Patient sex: M
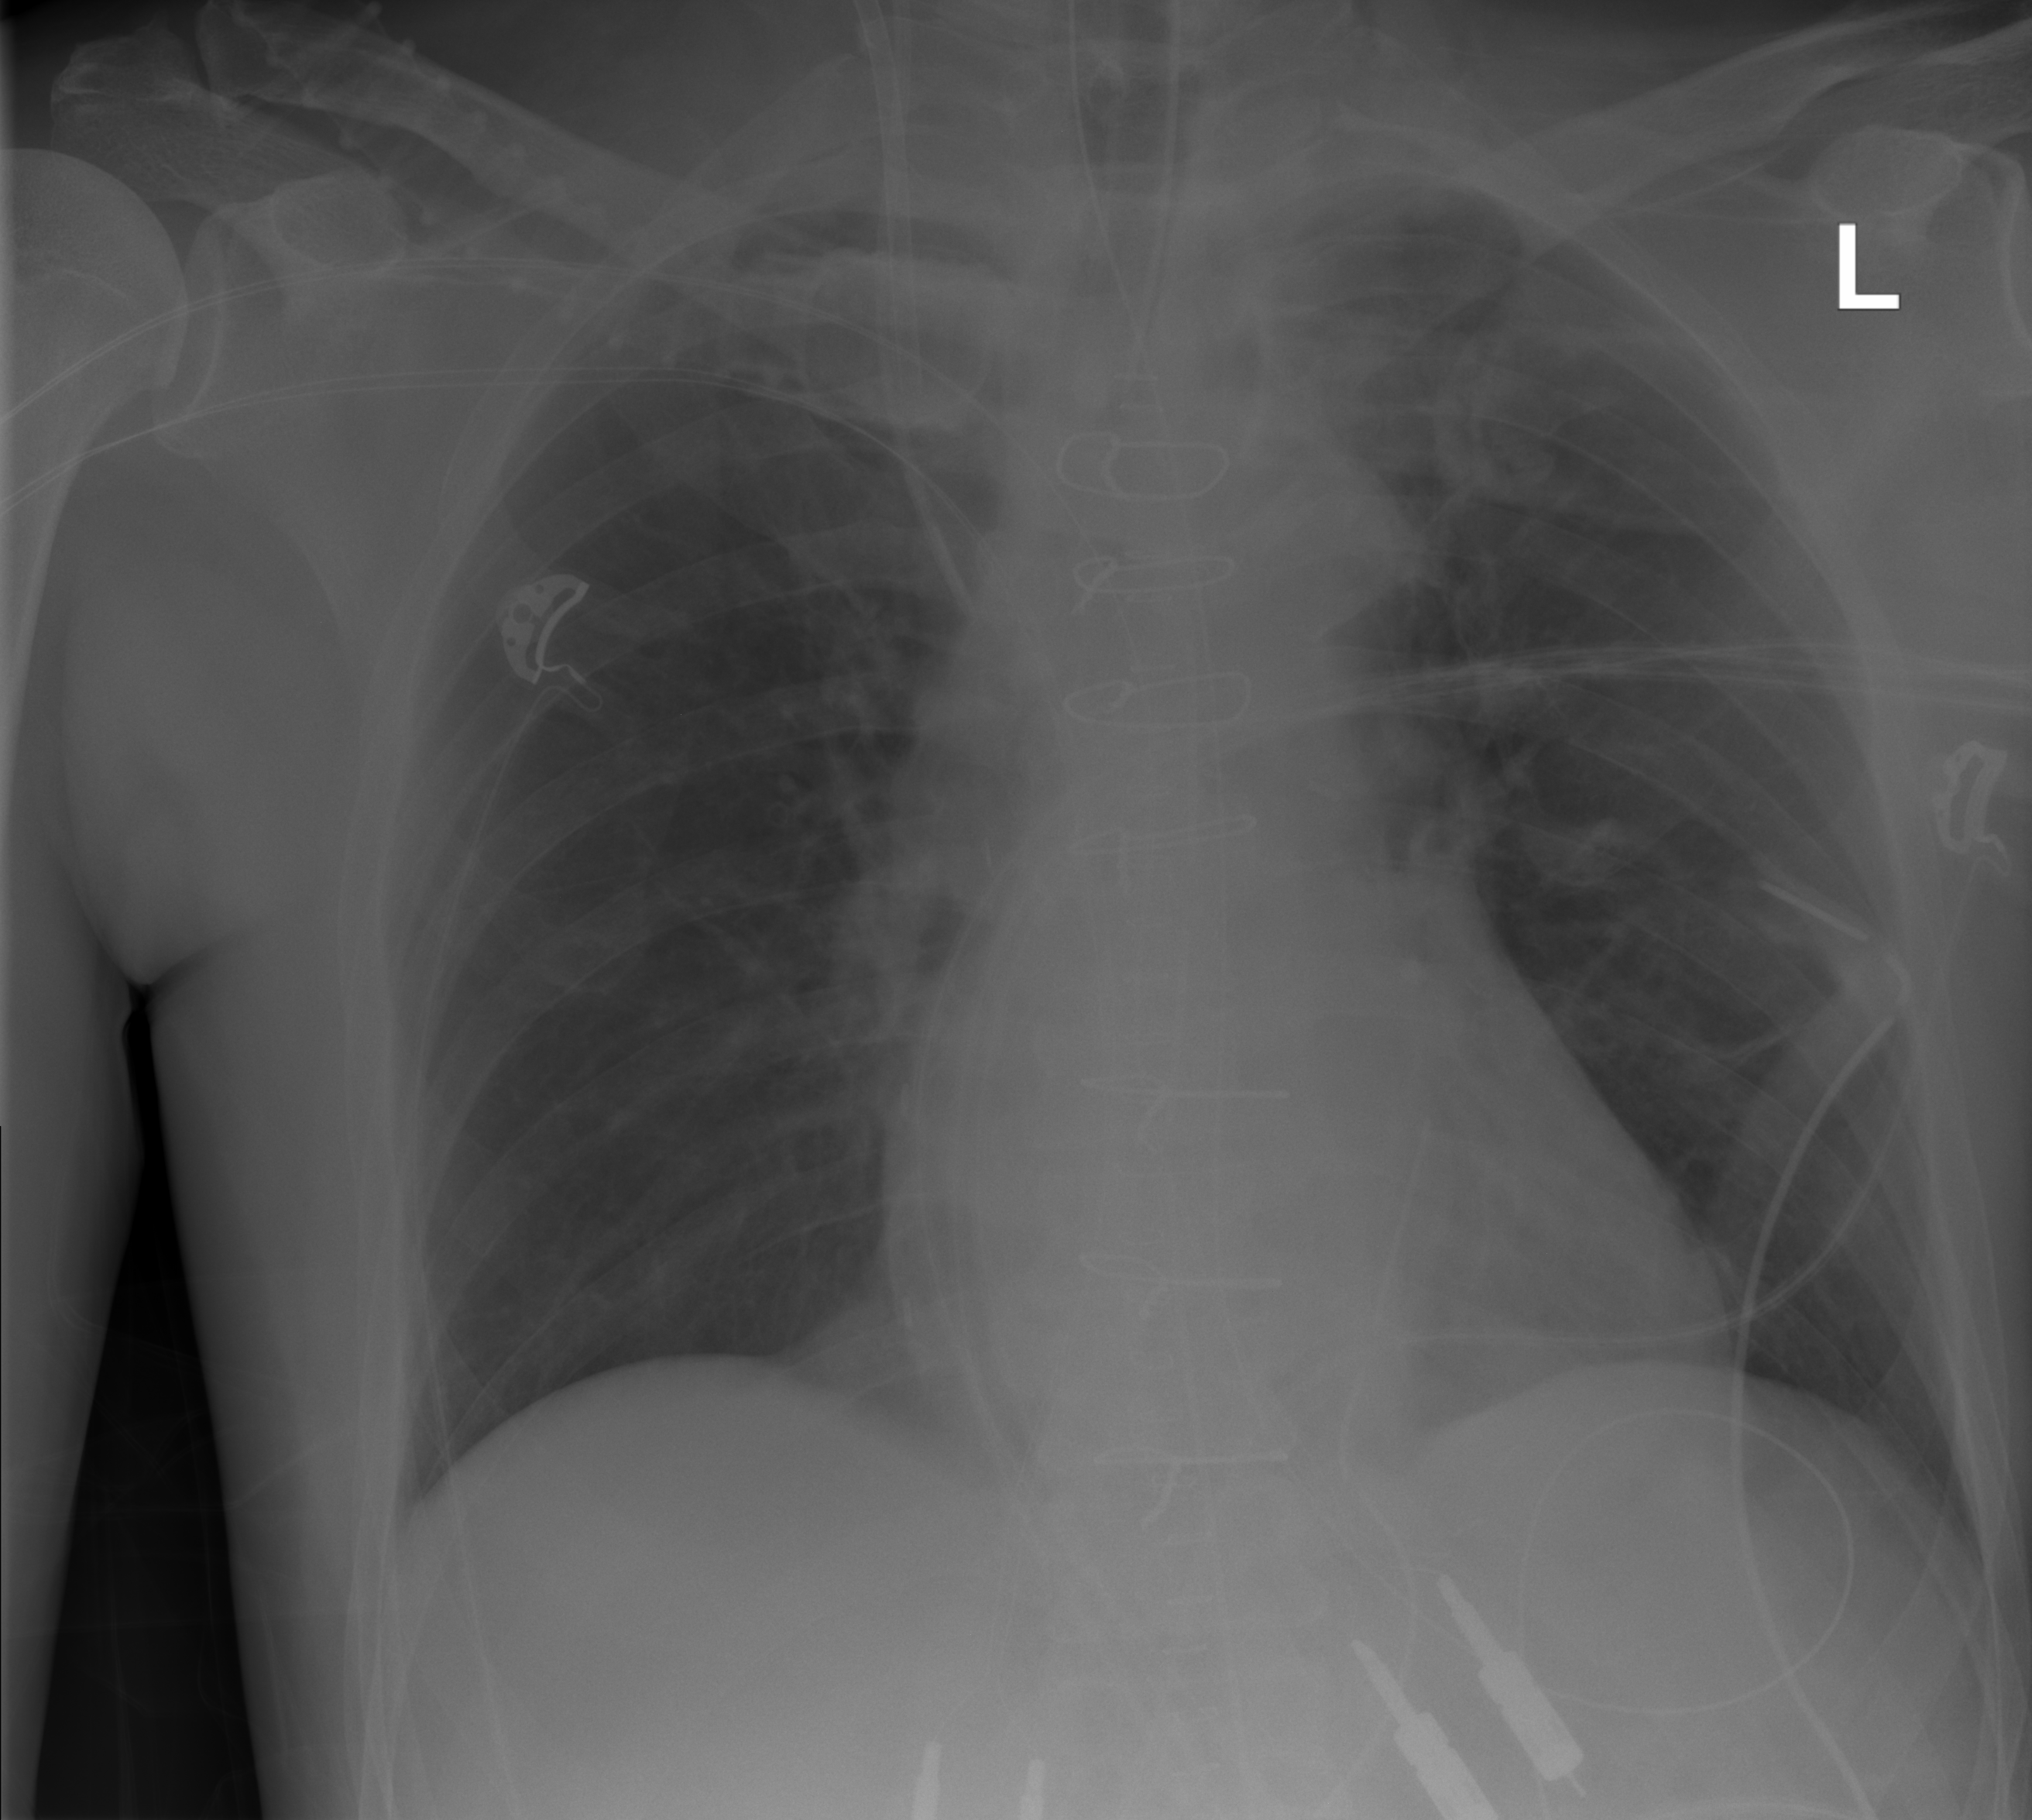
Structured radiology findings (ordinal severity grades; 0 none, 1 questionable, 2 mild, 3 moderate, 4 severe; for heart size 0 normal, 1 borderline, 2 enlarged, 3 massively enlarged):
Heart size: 0
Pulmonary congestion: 0
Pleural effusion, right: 0
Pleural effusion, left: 0
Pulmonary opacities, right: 0
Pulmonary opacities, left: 0
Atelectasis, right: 0
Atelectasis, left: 1